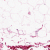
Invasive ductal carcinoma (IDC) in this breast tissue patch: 0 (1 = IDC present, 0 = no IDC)